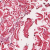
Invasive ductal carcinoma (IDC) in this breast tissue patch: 0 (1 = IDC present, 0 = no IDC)